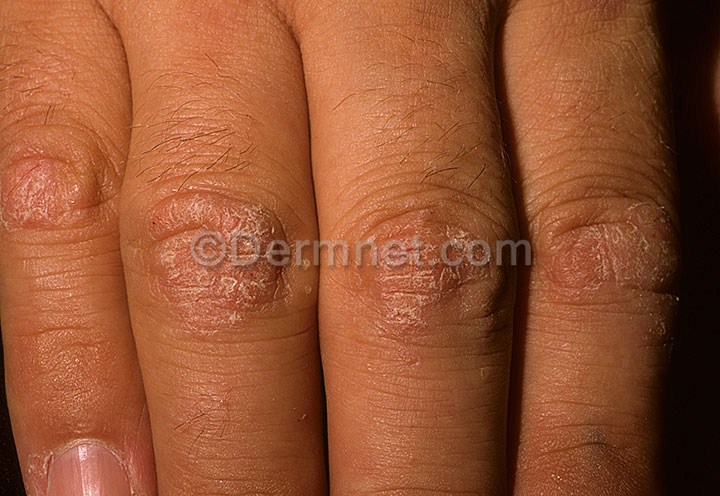
Disease: Psoriasis pictures Lichen Planus and related diseases